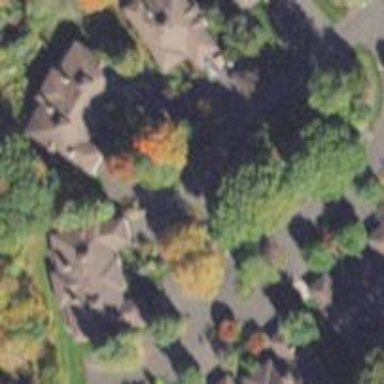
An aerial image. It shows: Residential driveway off service road.